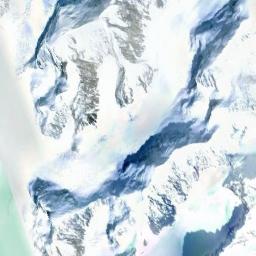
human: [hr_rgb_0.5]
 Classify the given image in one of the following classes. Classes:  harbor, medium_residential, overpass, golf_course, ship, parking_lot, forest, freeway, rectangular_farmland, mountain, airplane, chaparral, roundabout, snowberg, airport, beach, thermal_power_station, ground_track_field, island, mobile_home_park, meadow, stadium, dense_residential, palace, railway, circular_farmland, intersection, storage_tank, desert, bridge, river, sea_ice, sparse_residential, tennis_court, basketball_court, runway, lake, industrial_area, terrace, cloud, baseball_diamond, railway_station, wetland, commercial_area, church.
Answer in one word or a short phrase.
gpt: snowberg